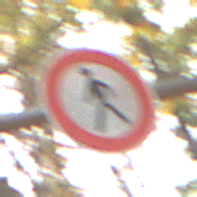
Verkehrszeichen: VerbotFussgaenger
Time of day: MorningAfternoon
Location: Outdoor (Nature)
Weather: Overcast
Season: Autumn
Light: Natural